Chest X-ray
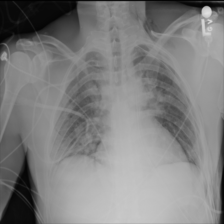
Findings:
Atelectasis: negative
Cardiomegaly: negative
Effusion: negative
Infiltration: negative
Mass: negative
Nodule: negative
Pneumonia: negative
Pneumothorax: positive
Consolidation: negative
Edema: negative
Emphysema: negative
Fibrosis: negative
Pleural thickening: negative
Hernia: negative